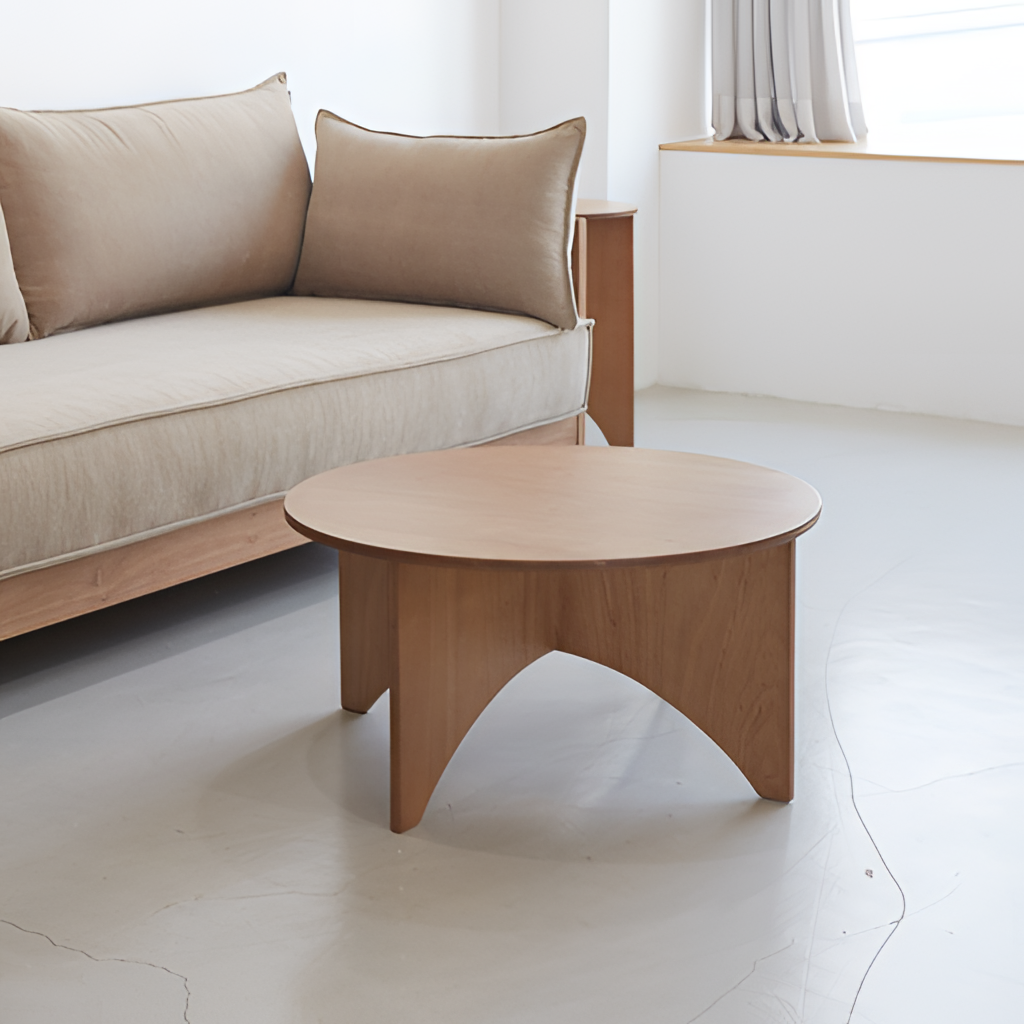
beige fabric sofa, living room, paint wallpaper, with solid pattern, concrete flooring, with smooth pattern, minimalist